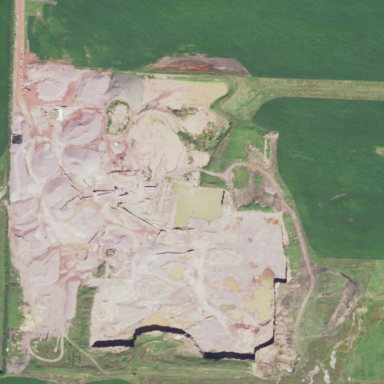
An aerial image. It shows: Quarry used for extracting aggregate resources.